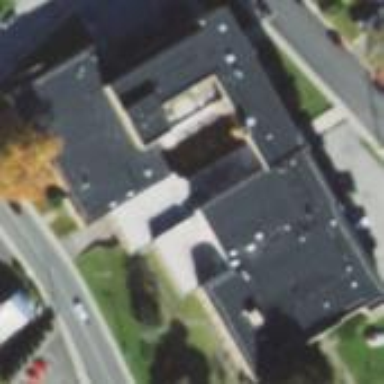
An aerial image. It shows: Office building.